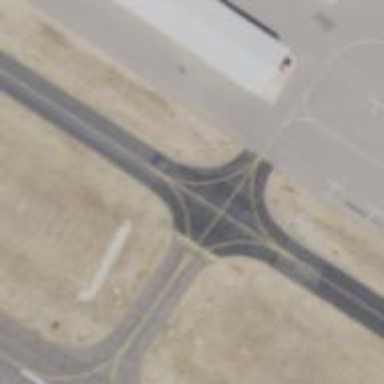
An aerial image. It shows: Image of taxiway at airport.